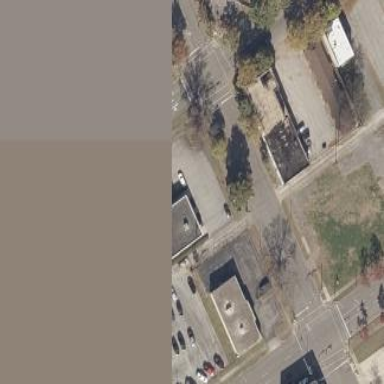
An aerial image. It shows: Building that houses car shop.